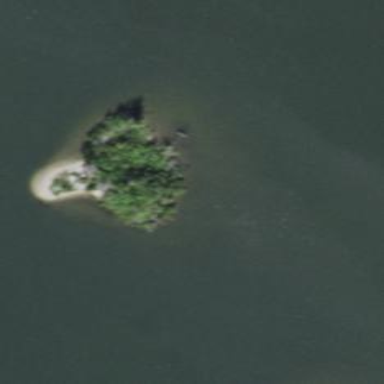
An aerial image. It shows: Islet.